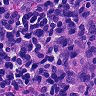
Metastatic tissue present: no